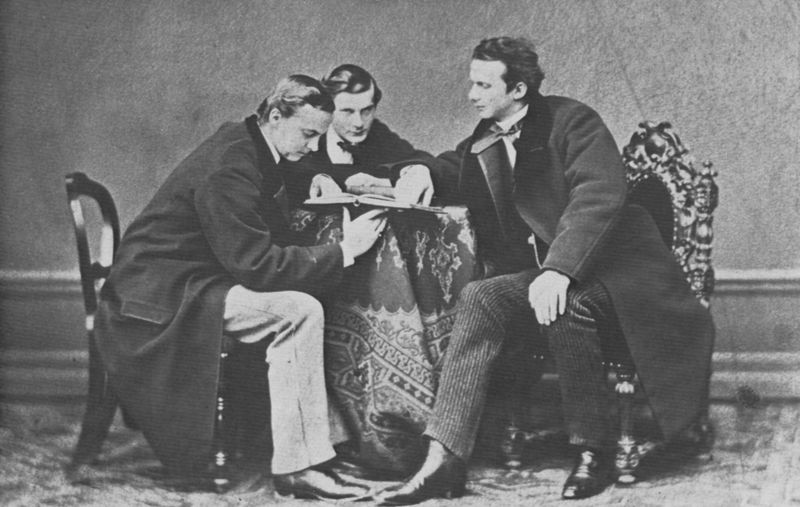
Titel: Prinz Otto und Wilhelm von Hessen mit Ludwig II. im Atelier Joseph Alberts in der Karlstraße 10
Künstler: Joseph Albert
Institution: Privatsammlung
Schlagwörter: gruppe, hand, kopf, mann, schatten, weiß, sitzen, elegant, finger, frisur, grau, hintergrund, köpfe, licht, männer, raum, schwarz, stuhl, stühle, tisch, zimmer, blick, gesellschaft, herren, mode, muster, schleife, teppich, anzug, gesichter, hose, jacke, jung, wand, gesicht, kragen, sockel, bild, bildnis, hände, portrait, porträt, rückenlehne, tischdecke, tischtuch, boden, haare, mantel, reich, sessel, sitzend, adel, decke, drei, england, bücher, lehne, sitz, haltung, schuhe, hosen, frack, drei männer, krawatte, dichter, glanz, lesen, verzierung, gestreift, streifen, lack, zeigen, fliege, gehrock, foto, fotografie, photographie, buch, gentleman, porträts, schwarz weiss, künstler, mäntel, bürgertum, posieren, stehkragen, stiefel, photo, uhrkette, pelzkragen, leder, chaise, chambre, manteltasche, leser, lesend, teppisch, lernen, lackschuhe, prunk, aufgeschlagen, fotographie, studio, gel, studenten, im gespräch, stifel, wilde, table, hinweisen, altmodisch, hommes, livre, gelehrt, hise, hisen, jackr, kaffeetisch, oscar wilde, vetements, lederschuhe, fortografie, 1900, tiosch, männer tisch, oskar wilde